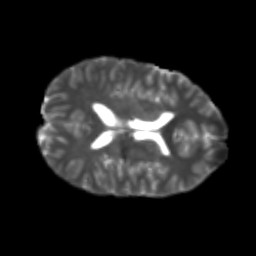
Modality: T2w
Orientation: axial
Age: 22
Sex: male
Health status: healthy
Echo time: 0.074 s